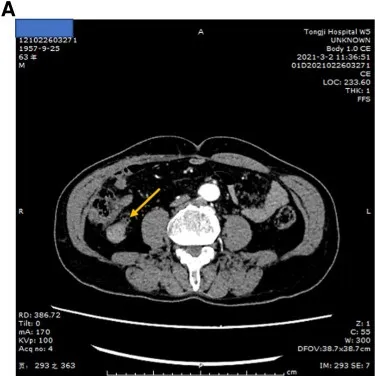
(A) Arterial phase of the Liver-enhanced computed tomography (CT) showing the tumor lesion in the appendix, the arrow point at the appendix.
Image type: radiology (ct)